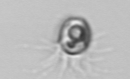
Label: Balanion